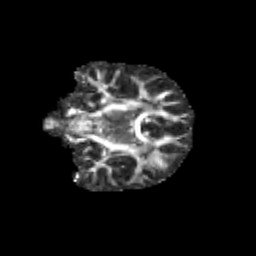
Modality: FA
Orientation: coronal
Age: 12
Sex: female
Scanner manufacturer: siemens
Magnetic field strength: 3 T
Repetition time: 3.8 s
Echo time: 0.07 s